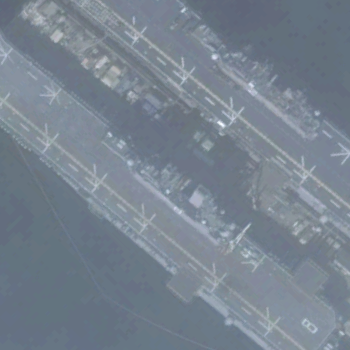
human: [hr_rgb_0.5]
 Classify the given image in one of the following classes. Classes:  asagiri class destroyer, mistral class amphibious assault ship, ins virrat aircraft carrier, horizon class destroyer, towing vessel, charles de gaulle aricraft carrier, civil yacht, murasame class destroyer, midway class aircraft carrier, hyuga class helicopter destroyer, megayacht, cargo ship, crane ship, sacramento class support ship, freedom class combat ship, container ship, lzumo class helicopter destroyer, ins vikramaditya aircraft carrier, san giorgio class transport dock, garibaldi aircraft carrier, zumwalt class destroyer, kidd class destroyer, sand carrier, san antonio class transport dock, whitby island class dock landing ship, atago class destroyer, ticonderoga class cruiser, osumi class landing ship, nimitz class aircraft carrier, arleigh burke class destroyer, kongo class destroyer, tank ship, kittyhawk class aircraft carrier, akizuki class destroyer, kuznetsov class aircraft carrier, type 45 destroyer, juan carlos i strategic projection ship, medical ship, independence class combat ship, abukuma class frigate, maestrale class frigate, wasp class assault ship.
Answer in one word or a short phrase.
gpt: Wasp class assault ship